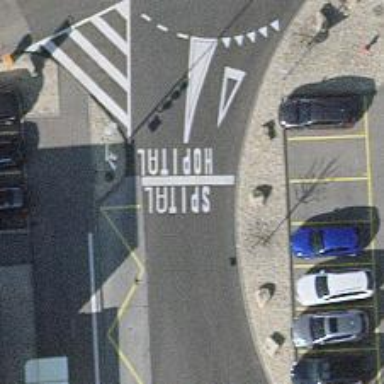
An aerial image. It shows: Uncontrolled zebra crossing on the road.